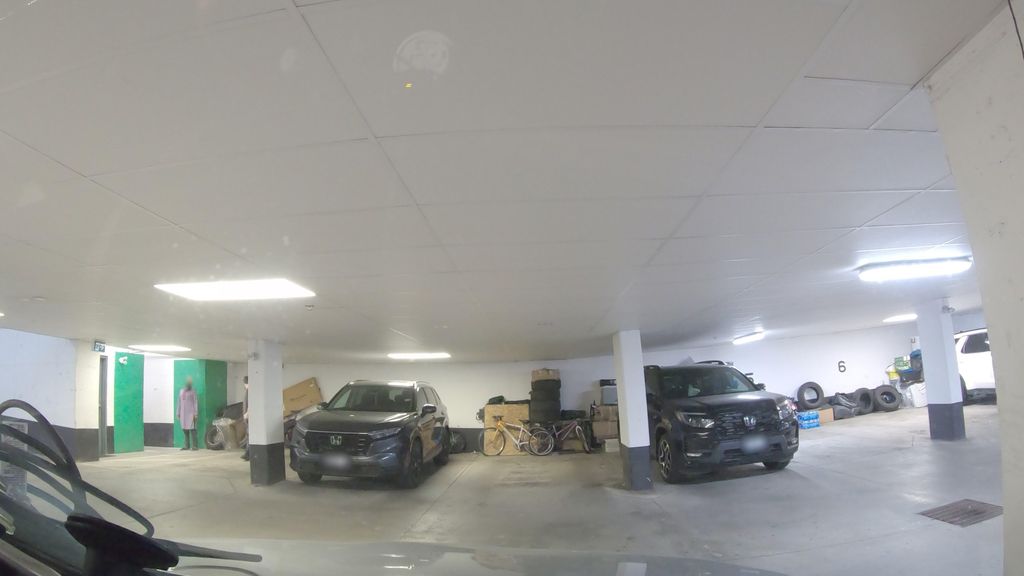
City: toronto